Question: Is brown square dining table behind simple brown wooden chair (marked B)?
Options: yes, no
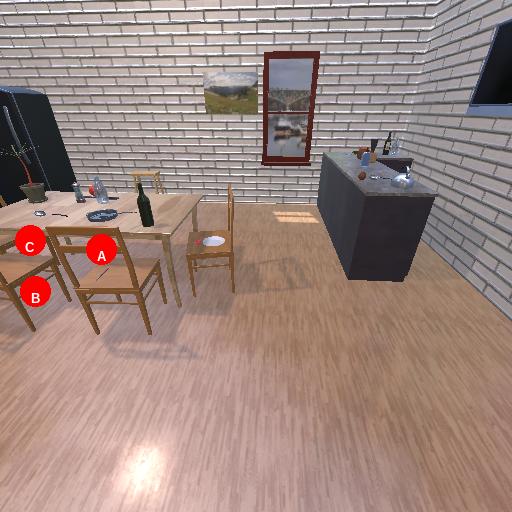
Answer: yes